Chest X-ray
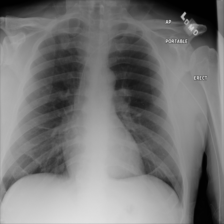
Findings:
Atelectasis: negative
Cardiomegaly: negative
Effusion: negative
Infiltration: negative
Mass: negative
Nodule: negative
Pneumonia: negative
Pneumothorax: negative
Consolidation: negative
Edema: negative
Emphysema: negative
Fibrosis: negative
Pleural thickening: negative
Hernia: negative